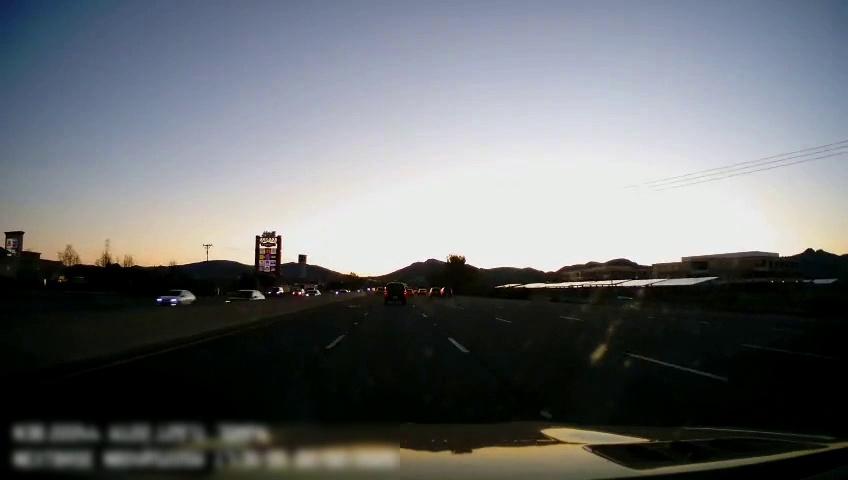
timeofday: Dusk/Dawn/Twilight
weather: Sunny
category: Drivable Space
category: Drivable Space
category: Vehicles | Car
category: Vehicles | Car
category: Vehicles | SUV
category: Vehicles | Car
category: Vehicles | Car
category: Vehicles | Car
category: Vehicles | SUV
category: Vehicles | SUV
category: Vehicles | SUV
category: Lanes | Alternate Lane
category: Lanes | Current Lane
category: Lanes | Current Lane
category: Lanes | Alternate Lane
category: Lanes | Alternate Lane
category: Lanes | Alternate Lane